Aerial crown-view tile of a tropical tree (Barro Colorado Island, Panama), acquired 20240918:
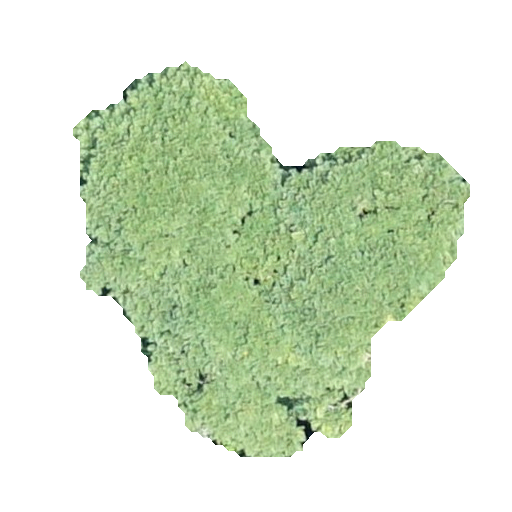
Species: Jacaranda copaia
GBIF accepted scientific name: Jacaranda copaia
Crown area: 150.807 m²